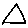
Label: triangle